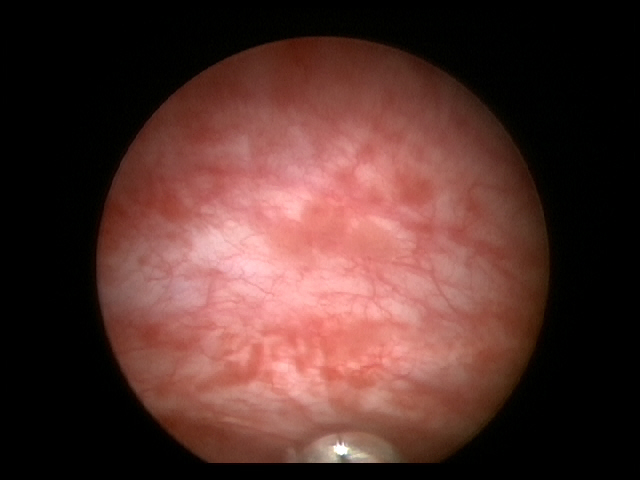
Modality: WLC
Class: Non-malignant
Subclass: NephrogenicAdenoma
Lesion: L1
Morphology: Non-papillary
Bladder cancer association: No